Question: I would like the texture of my Mesh to update when clicked on function.
When you click on the 'UpdateMateria' function i'd like the mesh to dispose its current texture and add a new one.

'''
startAnimationLoop = () => {
const tableBoard = this.scene.getObjectByName('tableSurface');
tableBoard.material.map = this.updateMateria;
this.renderer.render(this.scene, this.camera);
this.requestID = window.requestAnimationFrame(this.startAnimationLoop);
};
'''
'''
userGUI = () => {
const update = {
updateMateria: function() {
alert('Changing');
this.material.dispose();
this.material.map = texture1();
}
}
this.gui = new dat.GUI();
const controls = function() {
this.title = new controls();
this.gui.add(update, 'updateMateria')
}
}
'''
When i put the function straight into the 'Animation Loop' this actually updates the texture to the desired one, but the current version gives me 'TypeError: Cannot read property 'dispose' of undefined'
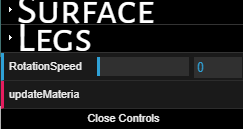
Answer: First, you can not use the 'this' reference in 'updateMateria' (probably 'updateMaterial'???). Consider to safe the 'this' reference in a variable outside of this function and use this variable instead. Besides, it's not necessary to dispose the material if you just want to change the texture.
'''
userGUI = () => {
const scope = this;
const update = {
updateMateria: function() {
alert('Changing');
// scope.material.dispose();
scope.material.map = texture1();
}
}
this.gui = new dat.GUI();
const controls = function() {
this.title = new controls();
this.gui.add(update, 'updateMateria')
}
'''
'three.js R108'